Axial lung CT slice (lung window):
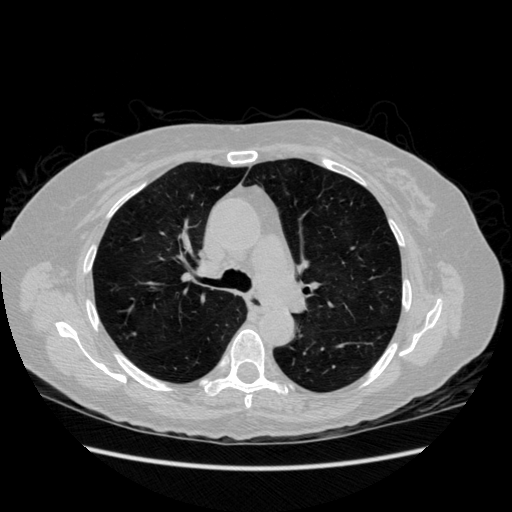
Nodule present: no